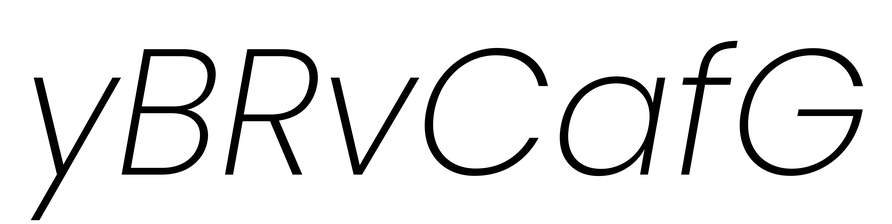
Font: Poppins-ExtraLightItalic